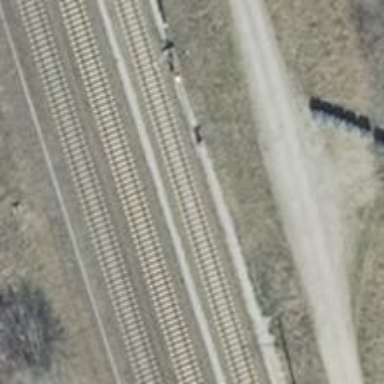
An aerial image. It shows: Railway with electrified contact lines.